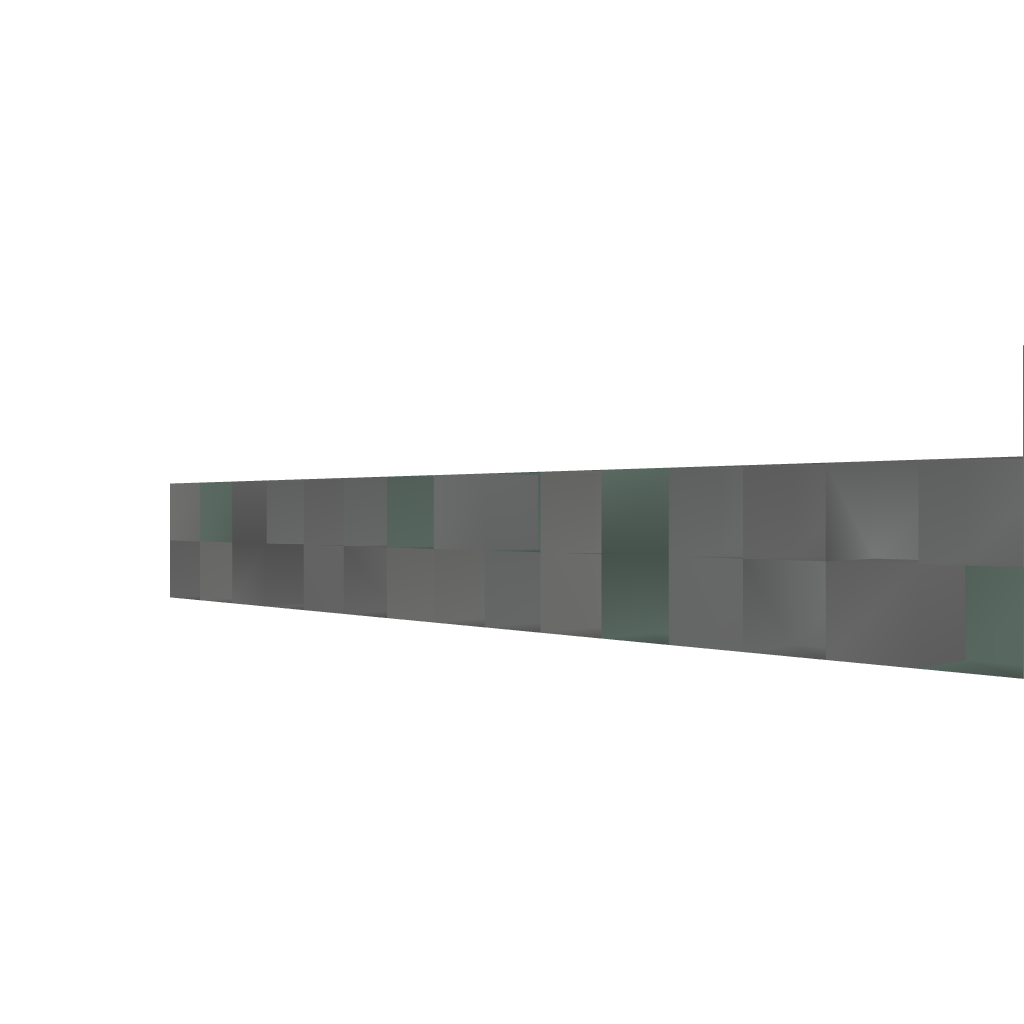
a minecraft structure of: Cemetery